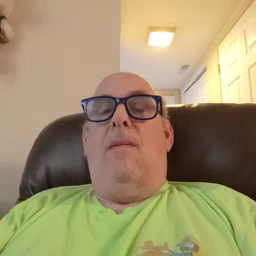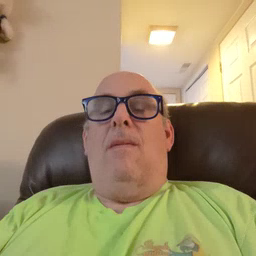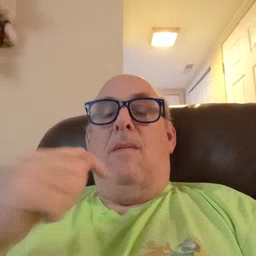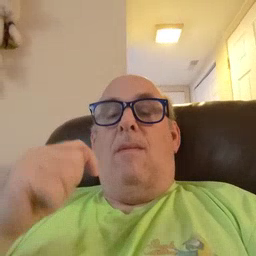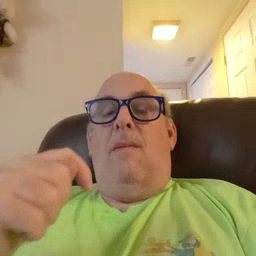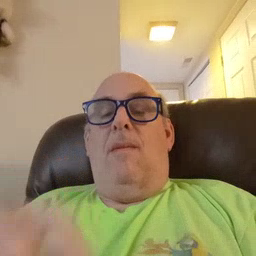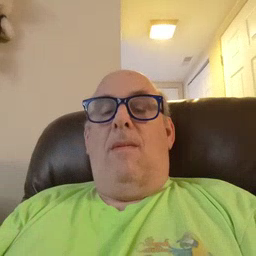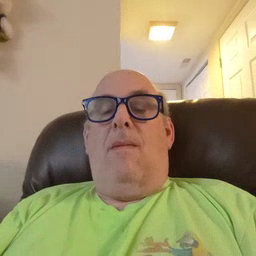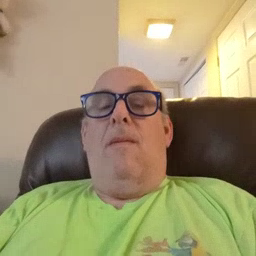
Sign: toy